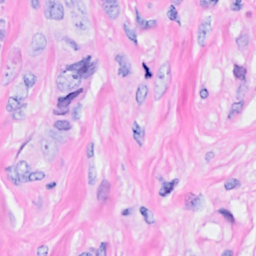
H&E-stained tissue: Breast